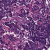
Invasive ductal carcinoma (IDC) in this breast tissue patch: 1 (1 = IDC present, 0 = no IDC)